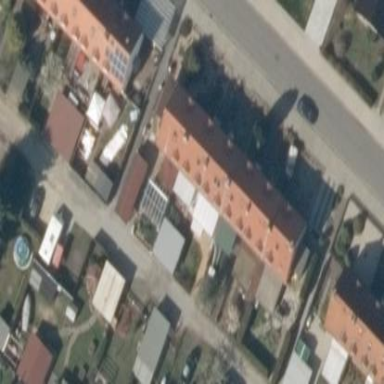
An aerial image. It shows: Terrace building.